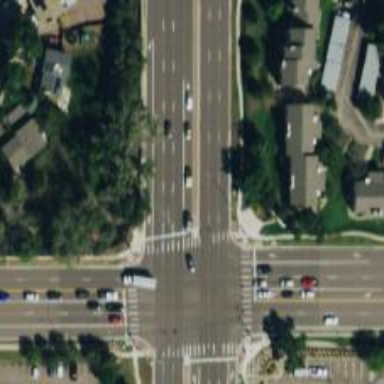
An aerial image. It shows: Crossing on the road.